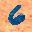
Label: 6